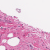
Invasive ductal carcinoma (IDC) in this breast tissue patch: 0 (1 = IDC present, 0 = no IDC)